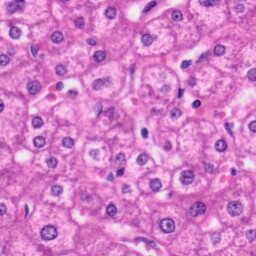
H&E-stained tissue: Liver